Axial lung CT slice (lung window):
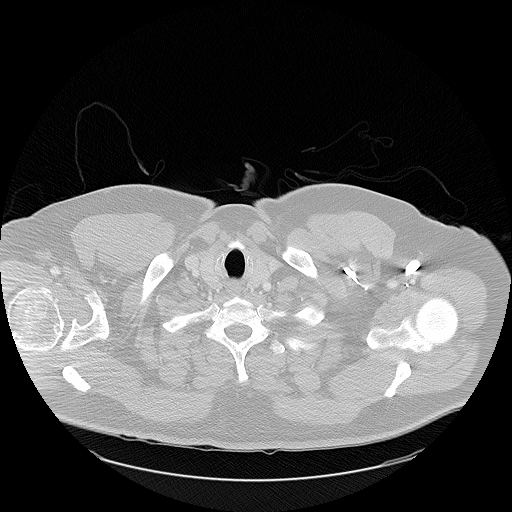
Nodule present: no